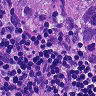
Metastatic tissue present: yes